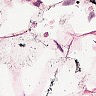
Metastatic tissue present: no